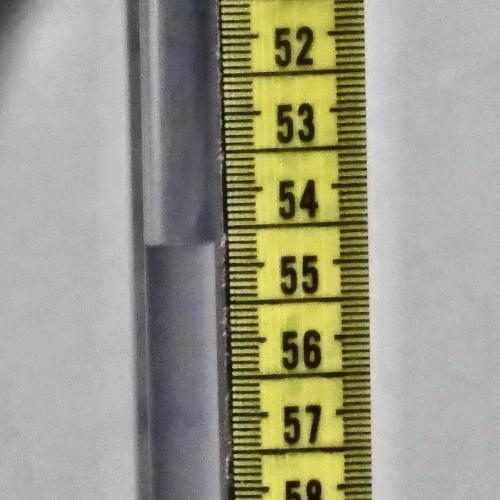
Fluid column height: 54.7 cm